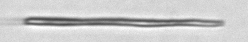
Label: fiber